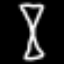
Label: hourglass